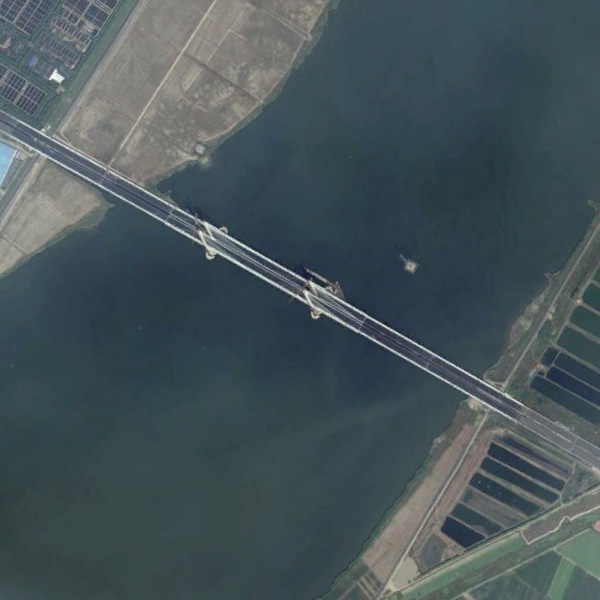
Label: Bridge